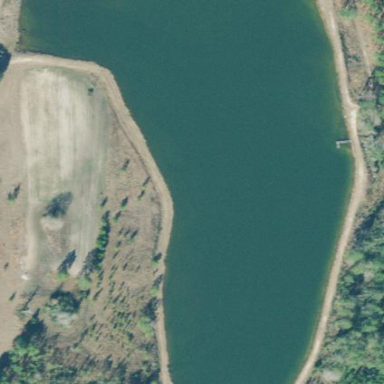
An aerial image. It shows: Reservoir of water.